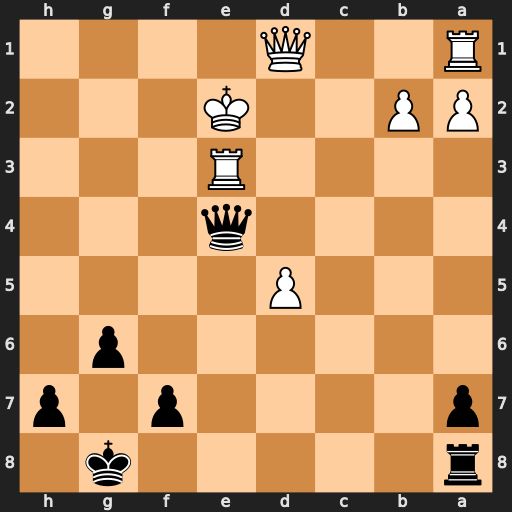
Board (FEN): r5k1/p4p1p/6p1/3P4/4q3/4R3/PP2K3/R2Q4
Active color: b
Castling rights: -
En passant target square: -
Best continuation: Qg2+ Kd3 Qxd5+